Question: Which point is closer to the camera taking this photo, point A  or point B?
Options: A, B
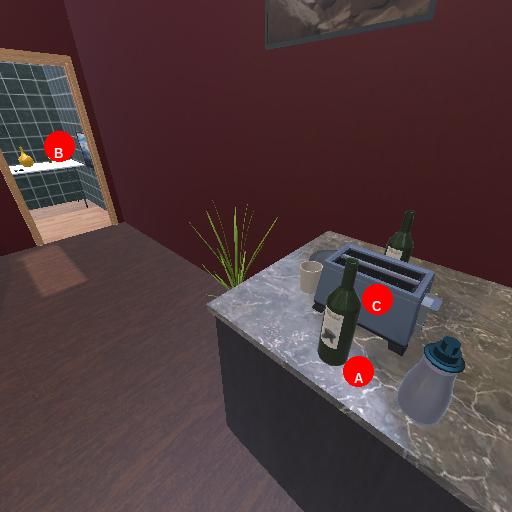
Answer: A